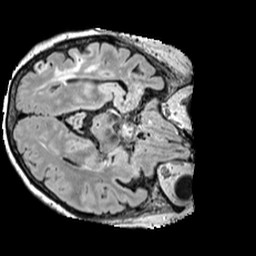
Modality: FLAIR
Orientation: axial
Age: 69
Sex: female
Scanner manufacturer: siemens
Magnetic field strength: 3 T
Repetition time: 5 s
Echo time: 0.387 s